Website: walmart
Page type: review-order
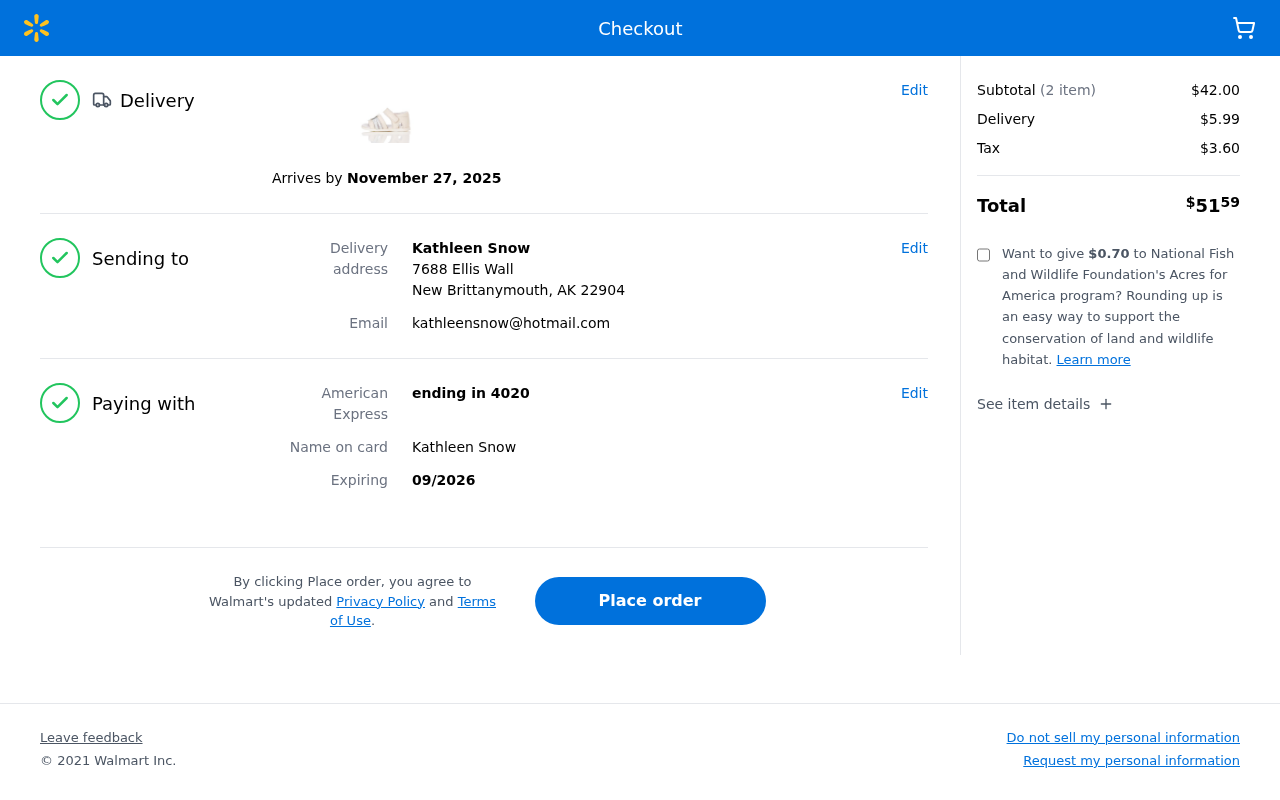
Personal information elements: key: PII_CARD_LAST4
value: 4020
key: PII_CARD_NAME
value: Kathleen Snow
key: PII_CARD_TYPE
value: American Express
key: PII_CITY_STATE_ZIP
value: New Brittanymouth, AK 22904
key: PII_EMAIL
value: kathleensnow@hotmail.com
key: PII_FULLNAME
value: Kathleen Snow
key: PII_STREET
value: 7688 Ellis Wall
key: PII_FIRSTNAME
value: Kathleen
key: PII_LASTNAME
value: Snow
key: PII_FULLNAME2
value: Kathleen Snow
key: PII_FULLNAME3
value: Kathleen Snow
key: PII_FIRSTNAME2
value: Kathleen
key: PII_FIRSTNAME3
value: Kathleen
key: PII_LASTNAME2
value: Snow
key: PII_LASTNAME3
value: Snow
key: PII_FIRSTNAME_DERIVED
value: Kathleen
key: PII_LASTNAME_DERIVED
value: Snow
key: PII_FULLNAME_DERIVED
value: Kathleen Snow
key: PII_NAME_FULL_DERIVED
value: Kathleen Snow
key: PII_CARD_EXPIRY
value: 09/2026
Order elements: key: ORDER_DELIVERY_DATE
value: November 27, 2025
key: ORDER_NUM_ITEMS
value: (2 item)
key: ORDER_SUBTOTAL
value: $42.00
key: ORDER_SHIPPING_COST
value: $5.99
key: ORDER_TAX
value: $3.60
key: ORDER_TOTAL
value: $5159
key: ORDER_DONATION
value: $0.70